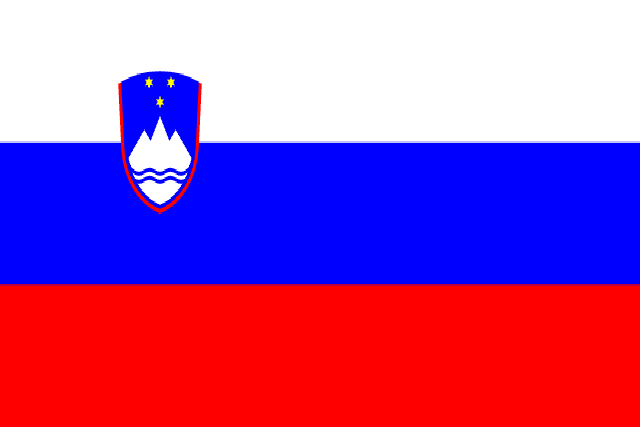
Country: Slovenia
Country code: si